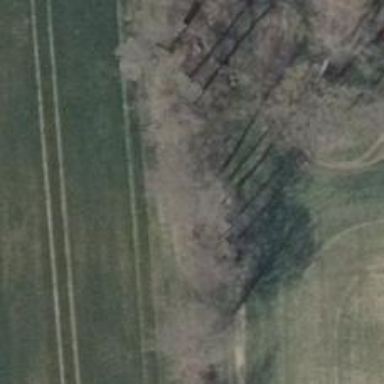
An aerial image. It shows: Row of deciduous broadleaved trees.